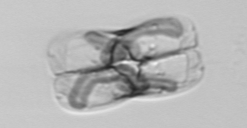
Label: pennate_morphotype1